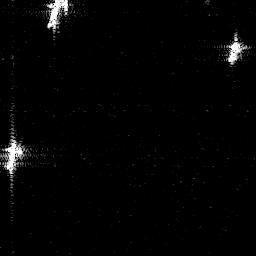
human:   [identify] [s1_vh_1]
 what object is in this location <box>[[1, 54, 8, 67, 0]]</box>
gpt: <ref>1 medium ship at the left</ref>